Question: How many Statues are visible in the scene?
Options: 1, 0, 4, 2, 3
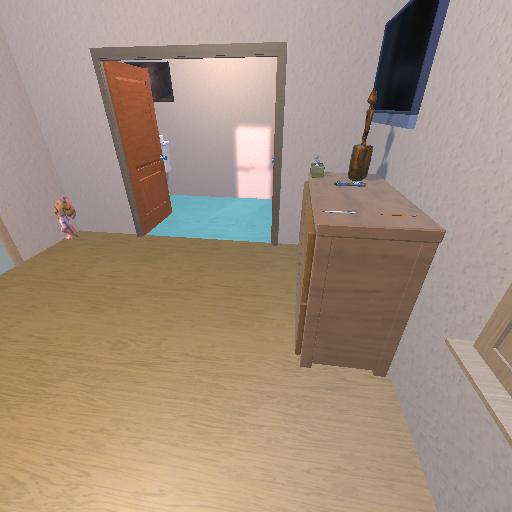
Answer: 1